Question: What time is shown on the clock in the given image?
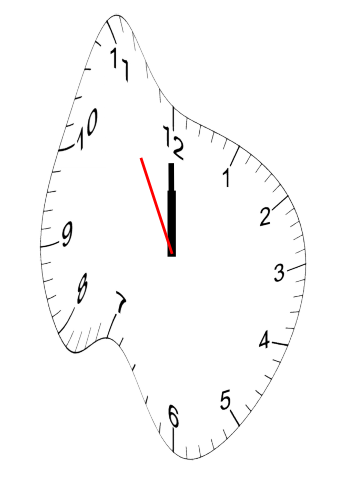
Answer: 11:59:55